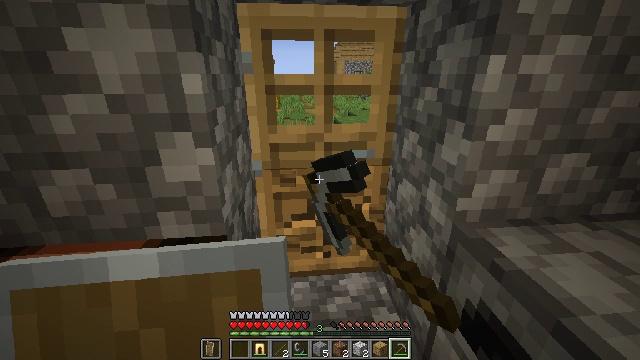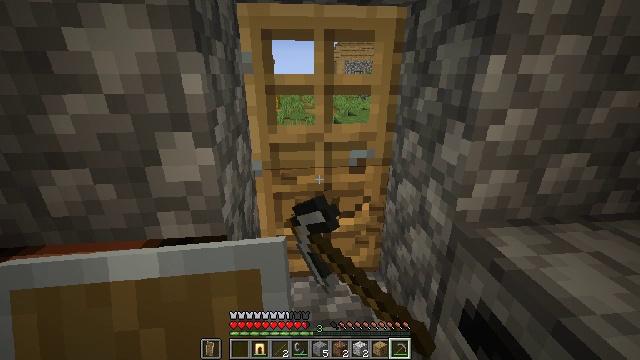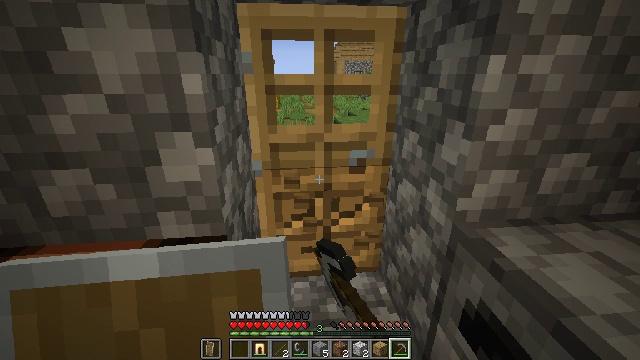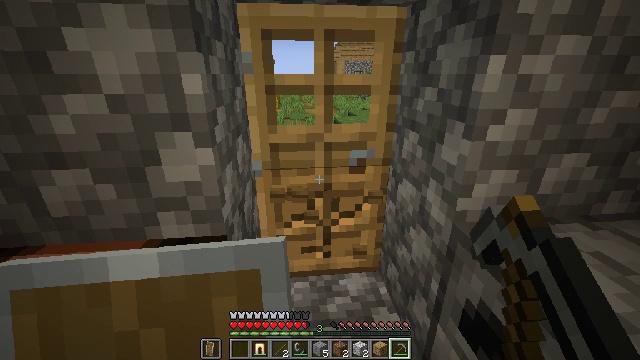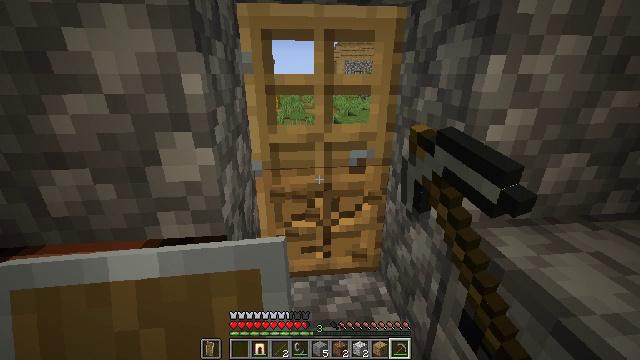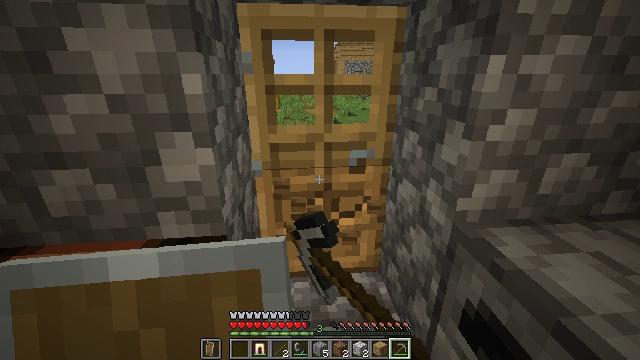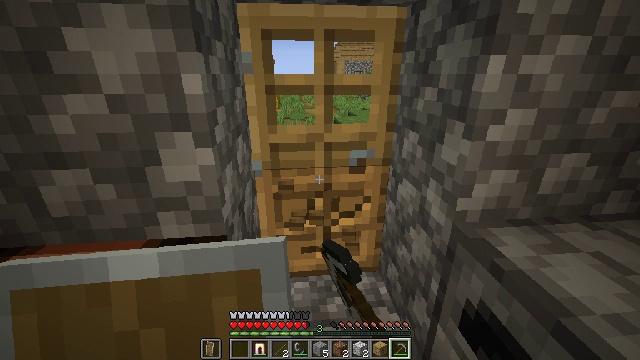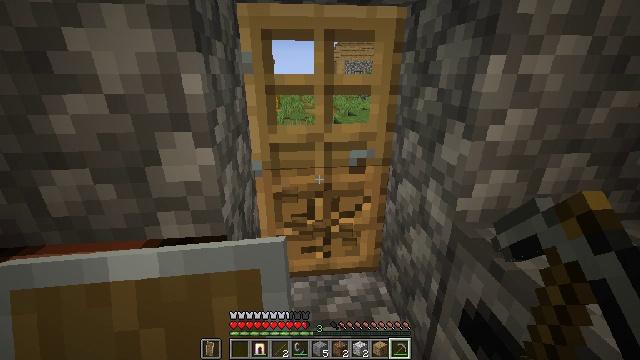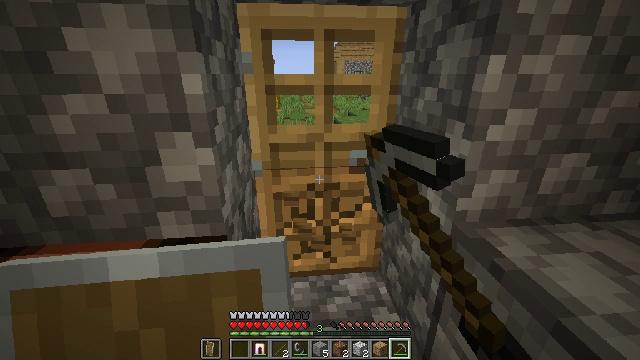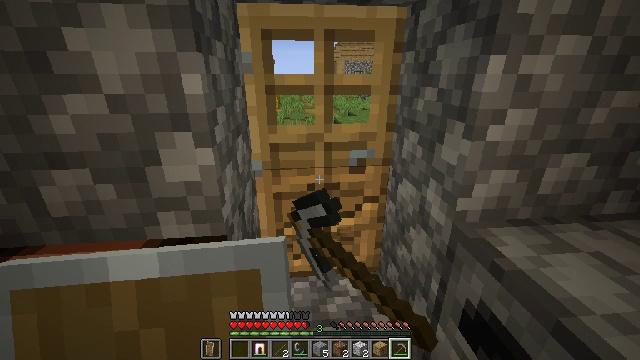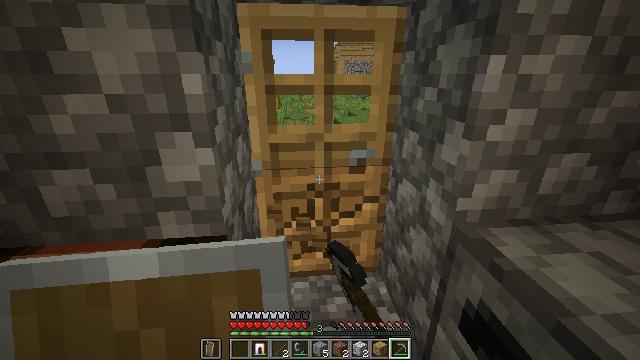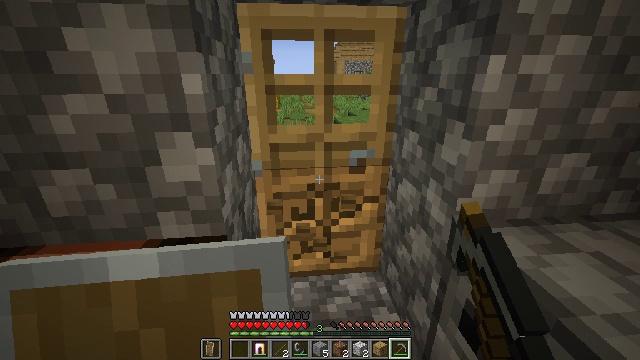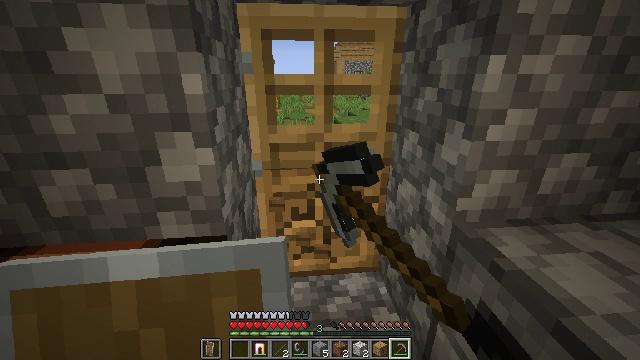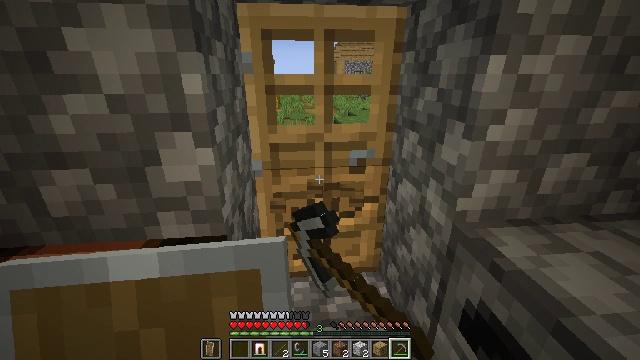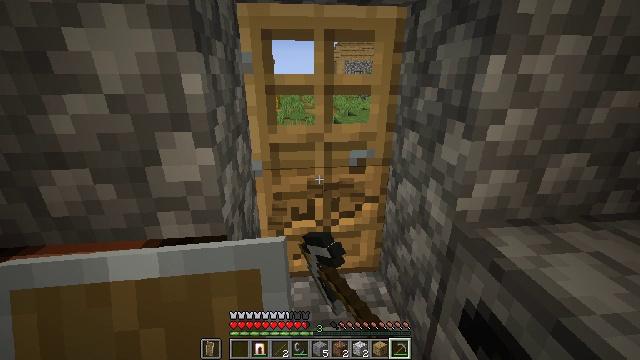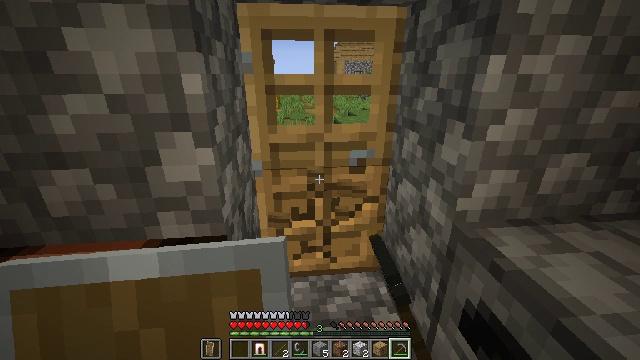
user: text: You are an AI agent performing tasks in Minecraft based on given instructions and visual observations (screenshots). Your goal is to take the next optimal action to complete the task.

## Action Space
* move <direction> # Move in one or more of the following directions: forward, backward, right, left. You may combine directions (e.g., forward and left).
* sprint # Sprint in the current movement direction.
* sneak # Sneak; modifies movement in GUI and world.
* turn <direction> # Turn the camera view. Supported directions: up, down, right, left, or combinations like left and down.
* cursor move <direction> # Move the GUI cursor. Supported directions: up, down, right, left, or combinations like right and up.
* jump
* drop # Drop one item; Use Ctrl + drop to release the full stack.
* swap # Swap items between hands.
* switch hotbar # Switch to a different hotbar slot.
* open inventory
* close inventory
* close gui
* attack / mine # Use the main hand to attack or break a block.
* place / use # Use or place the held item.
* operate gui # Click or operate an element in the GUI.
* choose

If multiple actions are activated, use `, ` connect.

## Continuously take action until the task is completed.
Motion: motion action
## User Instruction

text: Mine the oak door to pick it up.
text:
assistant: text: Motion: attack / mine
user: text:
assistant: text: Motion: attack / mine
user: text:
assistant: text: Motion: attack / mine
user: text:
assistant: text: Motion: attack / mine
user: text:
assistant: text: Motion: attack / mine
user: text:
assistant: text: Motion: attack / mine
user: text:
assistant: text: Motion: attack / mine
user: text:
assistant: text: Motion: attack / mine
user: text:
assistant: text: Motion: attack / mine
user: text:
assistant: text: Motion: attack / mine
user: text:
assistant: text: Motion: attack / mine
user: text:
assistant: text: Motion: attack / mine
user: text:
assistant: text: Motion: attack / mine
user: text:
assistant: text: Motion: attack / mine
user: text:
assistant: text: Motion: attack / mine
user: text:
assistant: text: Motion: attack / mine
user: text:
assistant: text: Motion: attack / mine
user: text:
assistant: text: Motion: attack / mine
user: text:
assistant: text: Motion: attack / mine
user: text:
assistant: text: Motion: attack / mine
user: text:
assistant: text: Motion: attack / mine
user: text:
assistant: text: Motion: attack / mine
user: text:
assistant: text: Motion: attack / mine
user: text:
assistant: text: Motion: attack / mine
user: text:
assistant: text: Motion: attack / mine
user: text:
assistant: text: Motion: attack / mine
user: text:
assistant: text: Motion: attack / mine
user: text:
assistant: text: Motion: attack / mine
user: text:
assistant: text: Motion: attack / mine
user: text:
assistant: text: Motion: attack / mine